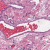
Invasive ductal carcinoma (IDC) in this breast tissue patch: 0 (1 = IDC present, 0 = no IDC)